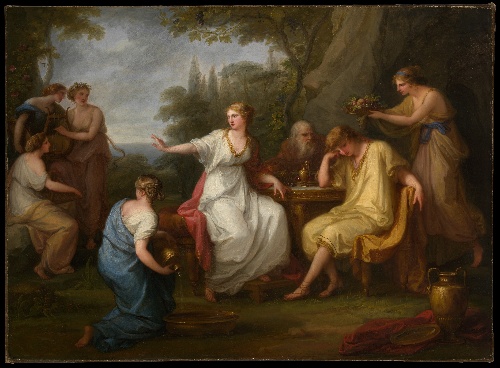
Title: The Sorrow of Telemachus
Artist: Angelica Kauffmann
Artist bio: Swiss, Chur 1741–1807 Rome
Date: 1783
Object type: Painting
Classification: Paintings
Medium: Oil on canvas
Dimensions: 32 3/4 x 45 in. (83.2 x 114.3 cm)
Department: European Paintings
Credit line: Bequest of Collis P. Huntington, 1900
Accession year: 1925
Repository: Metropolitan Museum of Art, New York, NY
Tags: Mythology|Sadness|Women|Calypso|Nymphs